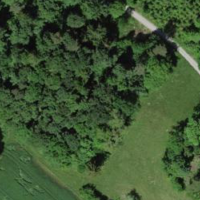
EUNIS habitat code: 24
Species observed at this site:
Pseudochorthippus parallelus
Pholidoptera griseoaptera
Tettigonia viridissima